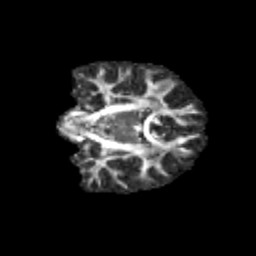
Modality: FA
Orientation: coronal
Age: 12
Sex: male
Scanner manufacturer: siemens
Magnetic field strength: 3 T
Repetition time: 3.8 s
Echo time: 0.07 s